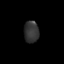
Tissue: skin
Cell type: Epithelial cells
Senescence score: 0.183
Nuclear area (px): 320
Mean DAPI intensity: 51.672